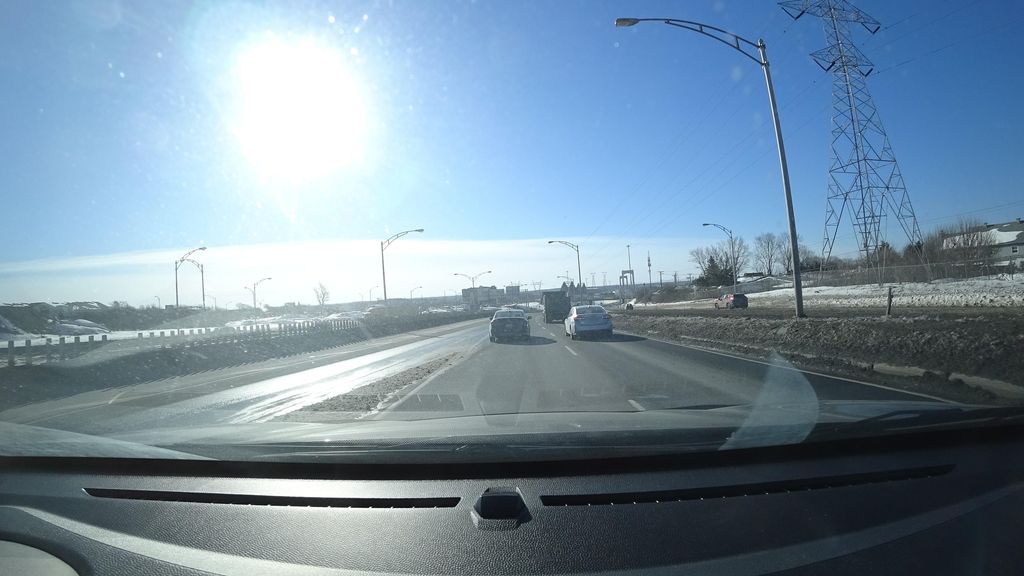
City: quebec_city